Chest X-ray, PA view. Patient: 54 years old, sex M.
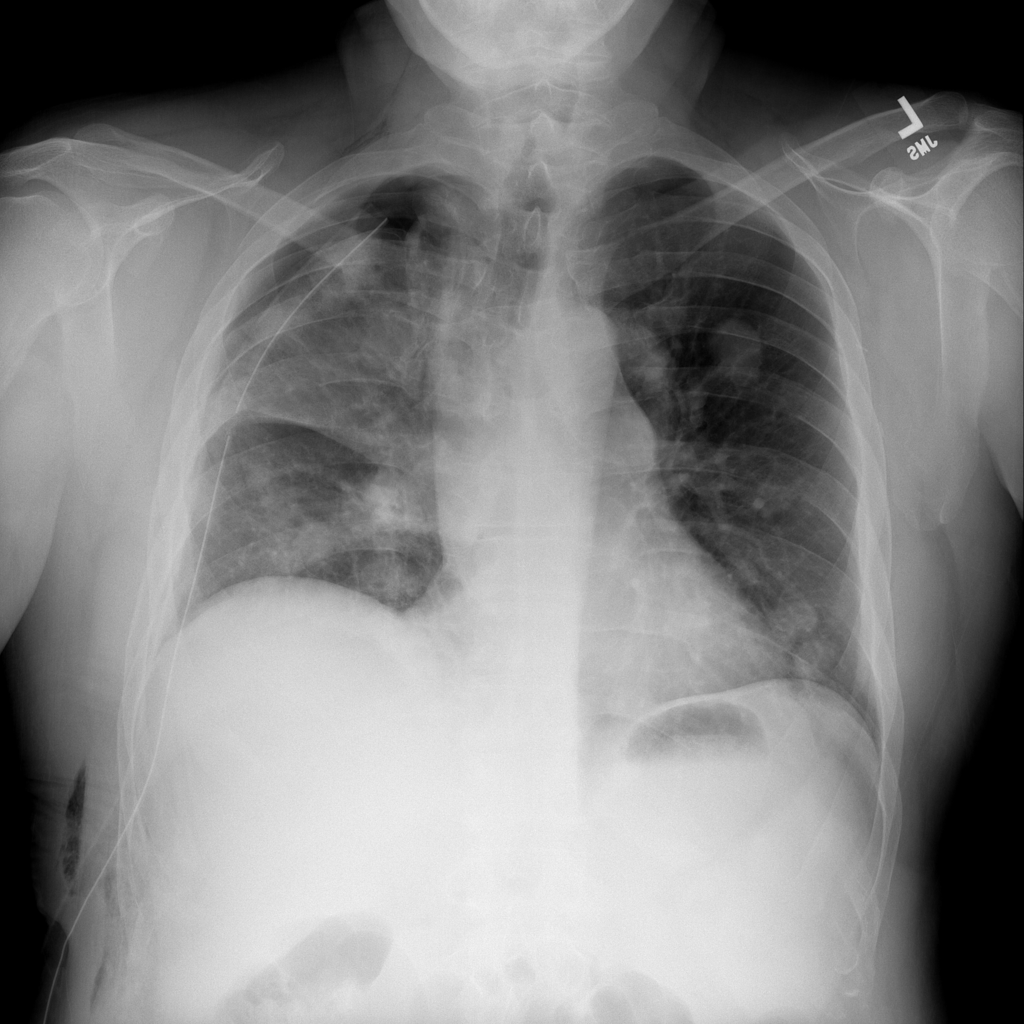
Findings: Atelectasis, Infiltration, Pneumothorax